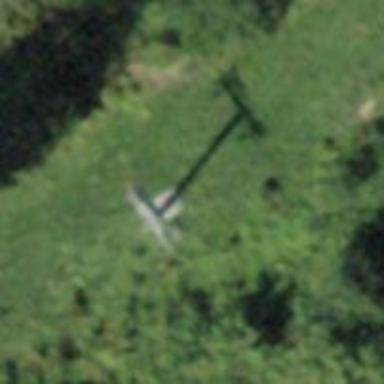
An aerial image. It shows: Pylon for aerialway.